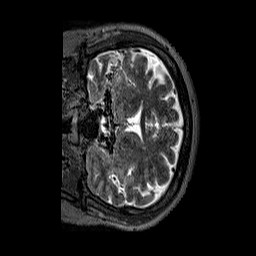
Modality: T2w
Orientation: coronal
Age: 46
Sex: female
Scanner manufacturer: siemens
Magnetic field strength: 3 T
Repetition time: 3.2 s
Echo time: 0.567 s